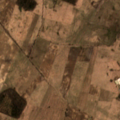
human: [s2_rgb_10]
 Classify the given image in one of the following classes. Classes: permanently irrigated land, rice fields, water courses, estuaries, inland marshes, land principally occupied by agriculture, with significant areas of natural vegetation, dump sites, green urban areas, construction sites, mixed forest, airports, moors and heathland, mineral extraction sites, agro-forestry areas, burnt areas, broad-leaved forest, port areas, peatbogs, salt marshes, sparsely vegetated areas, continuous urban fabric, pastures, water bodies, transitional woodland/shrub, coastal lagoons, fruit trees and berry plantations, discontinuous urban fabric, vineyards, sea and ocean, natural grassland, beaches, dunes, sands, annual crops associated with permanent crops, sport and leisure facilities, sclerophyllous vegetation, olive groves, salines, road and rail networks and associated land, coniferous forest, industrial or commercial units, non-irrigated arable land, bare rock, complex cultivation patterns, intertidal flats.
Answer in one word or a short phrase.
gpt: non-irrigated arable land, pastures, complex cultivation patterns, land principally occupied by agriculture, with significant areas of natural vegetation